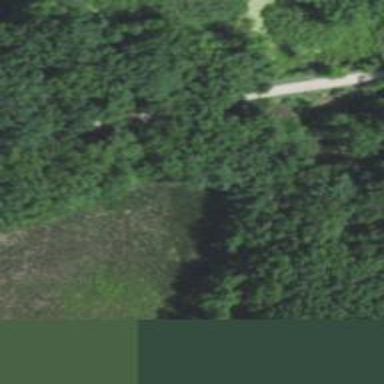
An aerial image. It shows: Natural path.